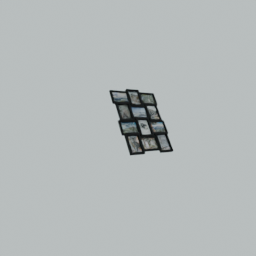
Label: decoration